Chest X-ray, AP view. Patient: 64 years old, sex M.
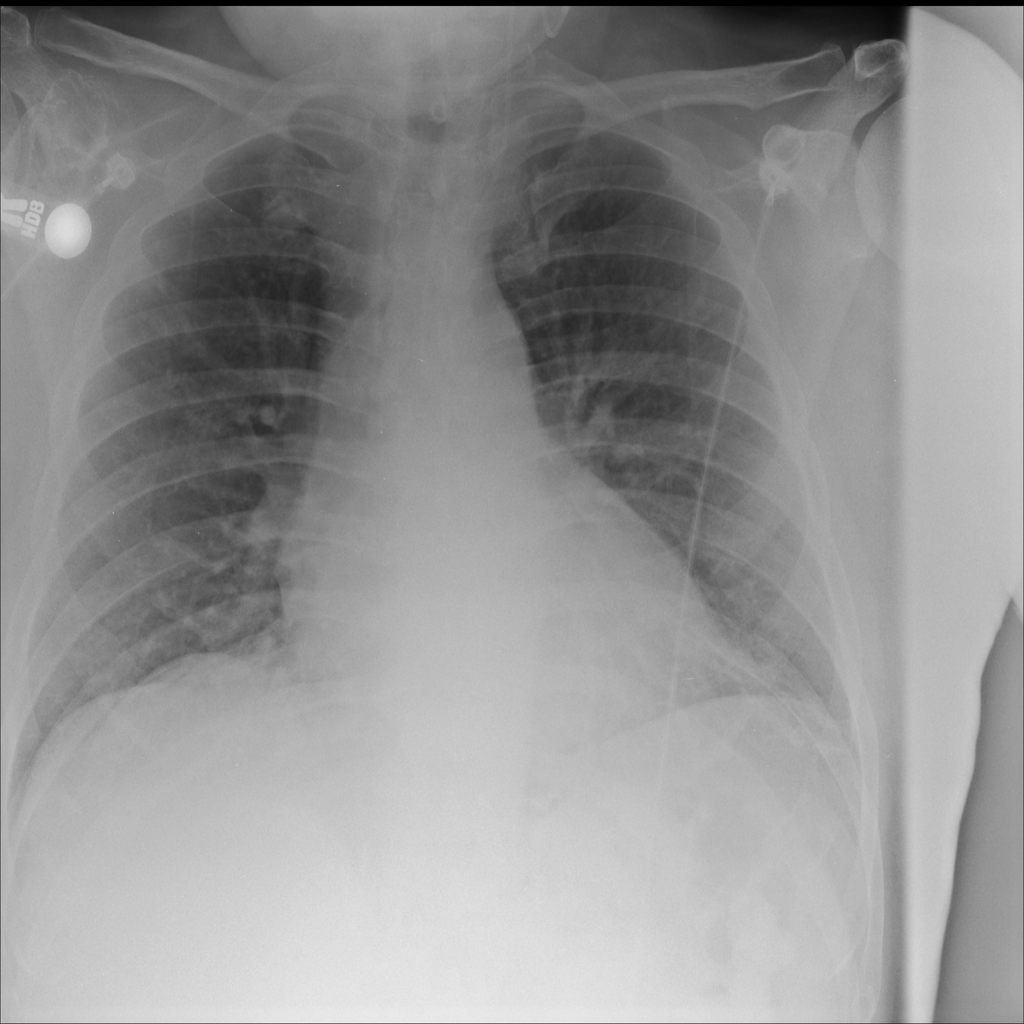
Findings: No Finding